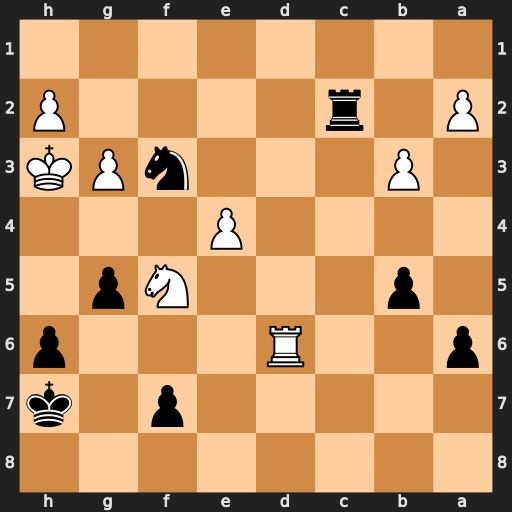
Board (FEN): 8/5p1k/p2R3p/1p3Np1/4P3/1P3nPK/P1r4P/8
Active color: b
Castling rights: -
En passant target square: -
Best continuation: Rxh2+ Kg4 Ne5#